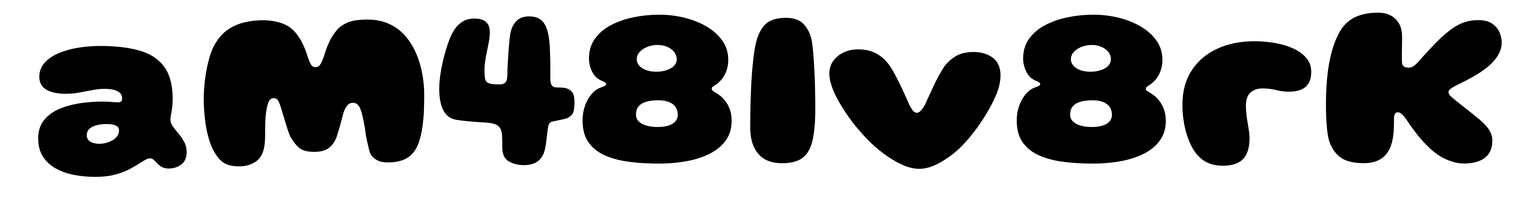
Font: Gluten_ExtraBold